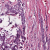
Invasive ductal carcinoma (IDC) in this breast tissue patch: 1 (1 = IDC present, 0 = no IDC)